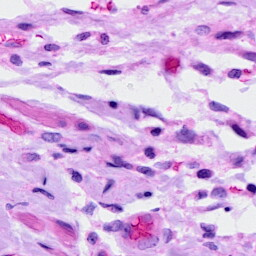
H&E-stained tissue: Ovarian